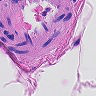
Metastatic tissue present: no